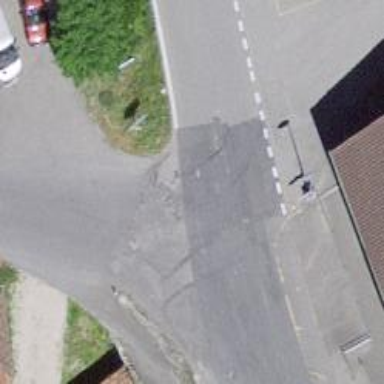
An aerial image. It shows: Tertiary road with asphalt surface.